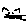
Label: cat